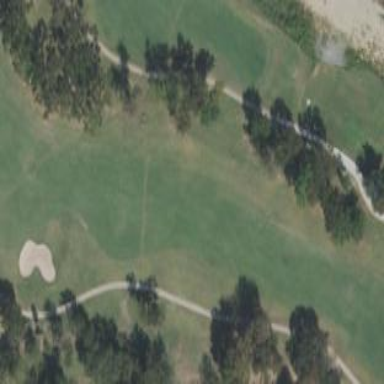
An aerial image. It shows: Grassy area designated as golf fairway.